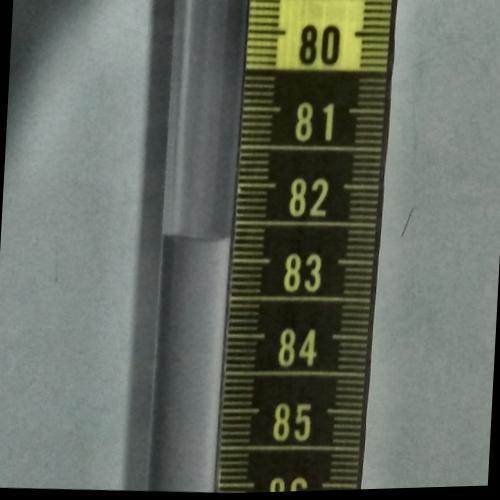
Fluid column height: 82.7 cm